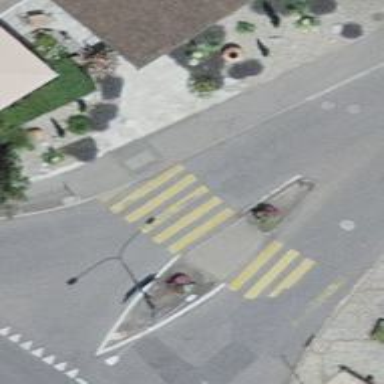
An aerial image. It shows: Marked zebra crossing with pedestrian island.